Question: I'm trying to generate a report using Crystal Reports which contains data of two tables. So I tried to add another header page and put each table in a sub-report for each header page. This works very nicely when I have a single page in my report. It works here:

But when I had many lines of data( table 1) ( more than 10 lines ), I got this error:
> Page header or footer longer than a page.
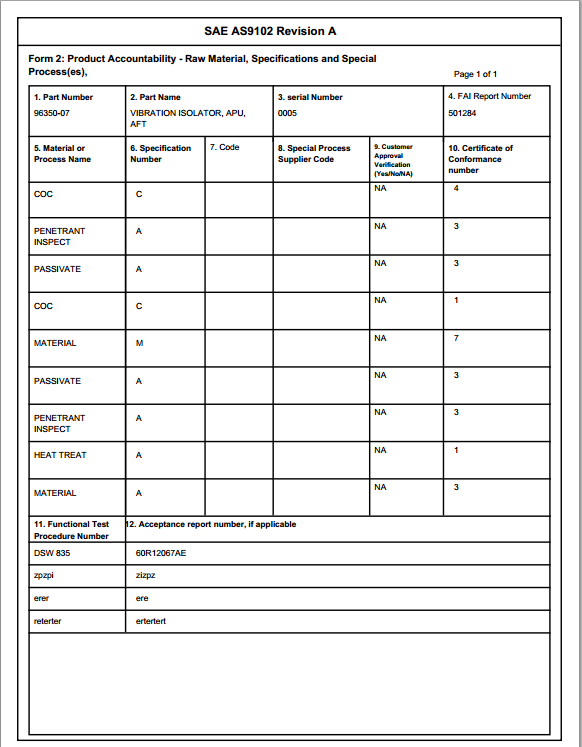
Answer: - - -